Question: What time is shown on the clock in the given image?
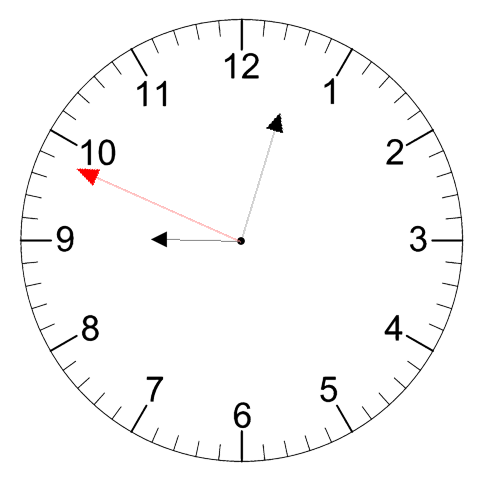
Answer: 09:02:49